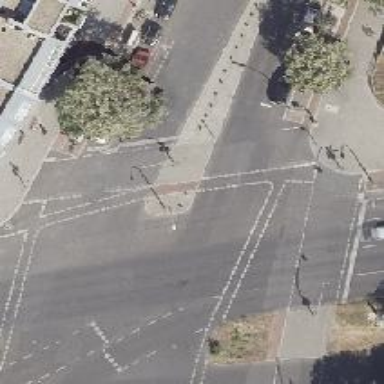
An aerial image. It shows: Road with traffic signals.